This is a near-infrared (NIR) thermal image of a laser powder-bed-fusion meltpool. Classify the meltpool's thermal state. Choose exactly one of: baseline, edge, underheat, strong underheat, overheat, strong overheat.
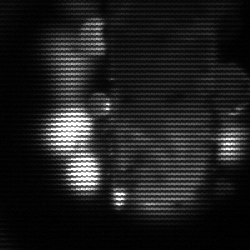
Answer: strong underheat